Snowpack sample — Snodgrass Mountain, Crested Butte, Colorado (2/4/25, 12:06 PM MST)
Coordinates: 38.923, -106.968
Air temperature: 35 °F
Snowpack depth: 80 cm
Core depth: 20 cm
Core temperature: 33.8 °F
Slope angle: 14°, slope face: 78°
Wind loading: low
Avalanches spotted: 0
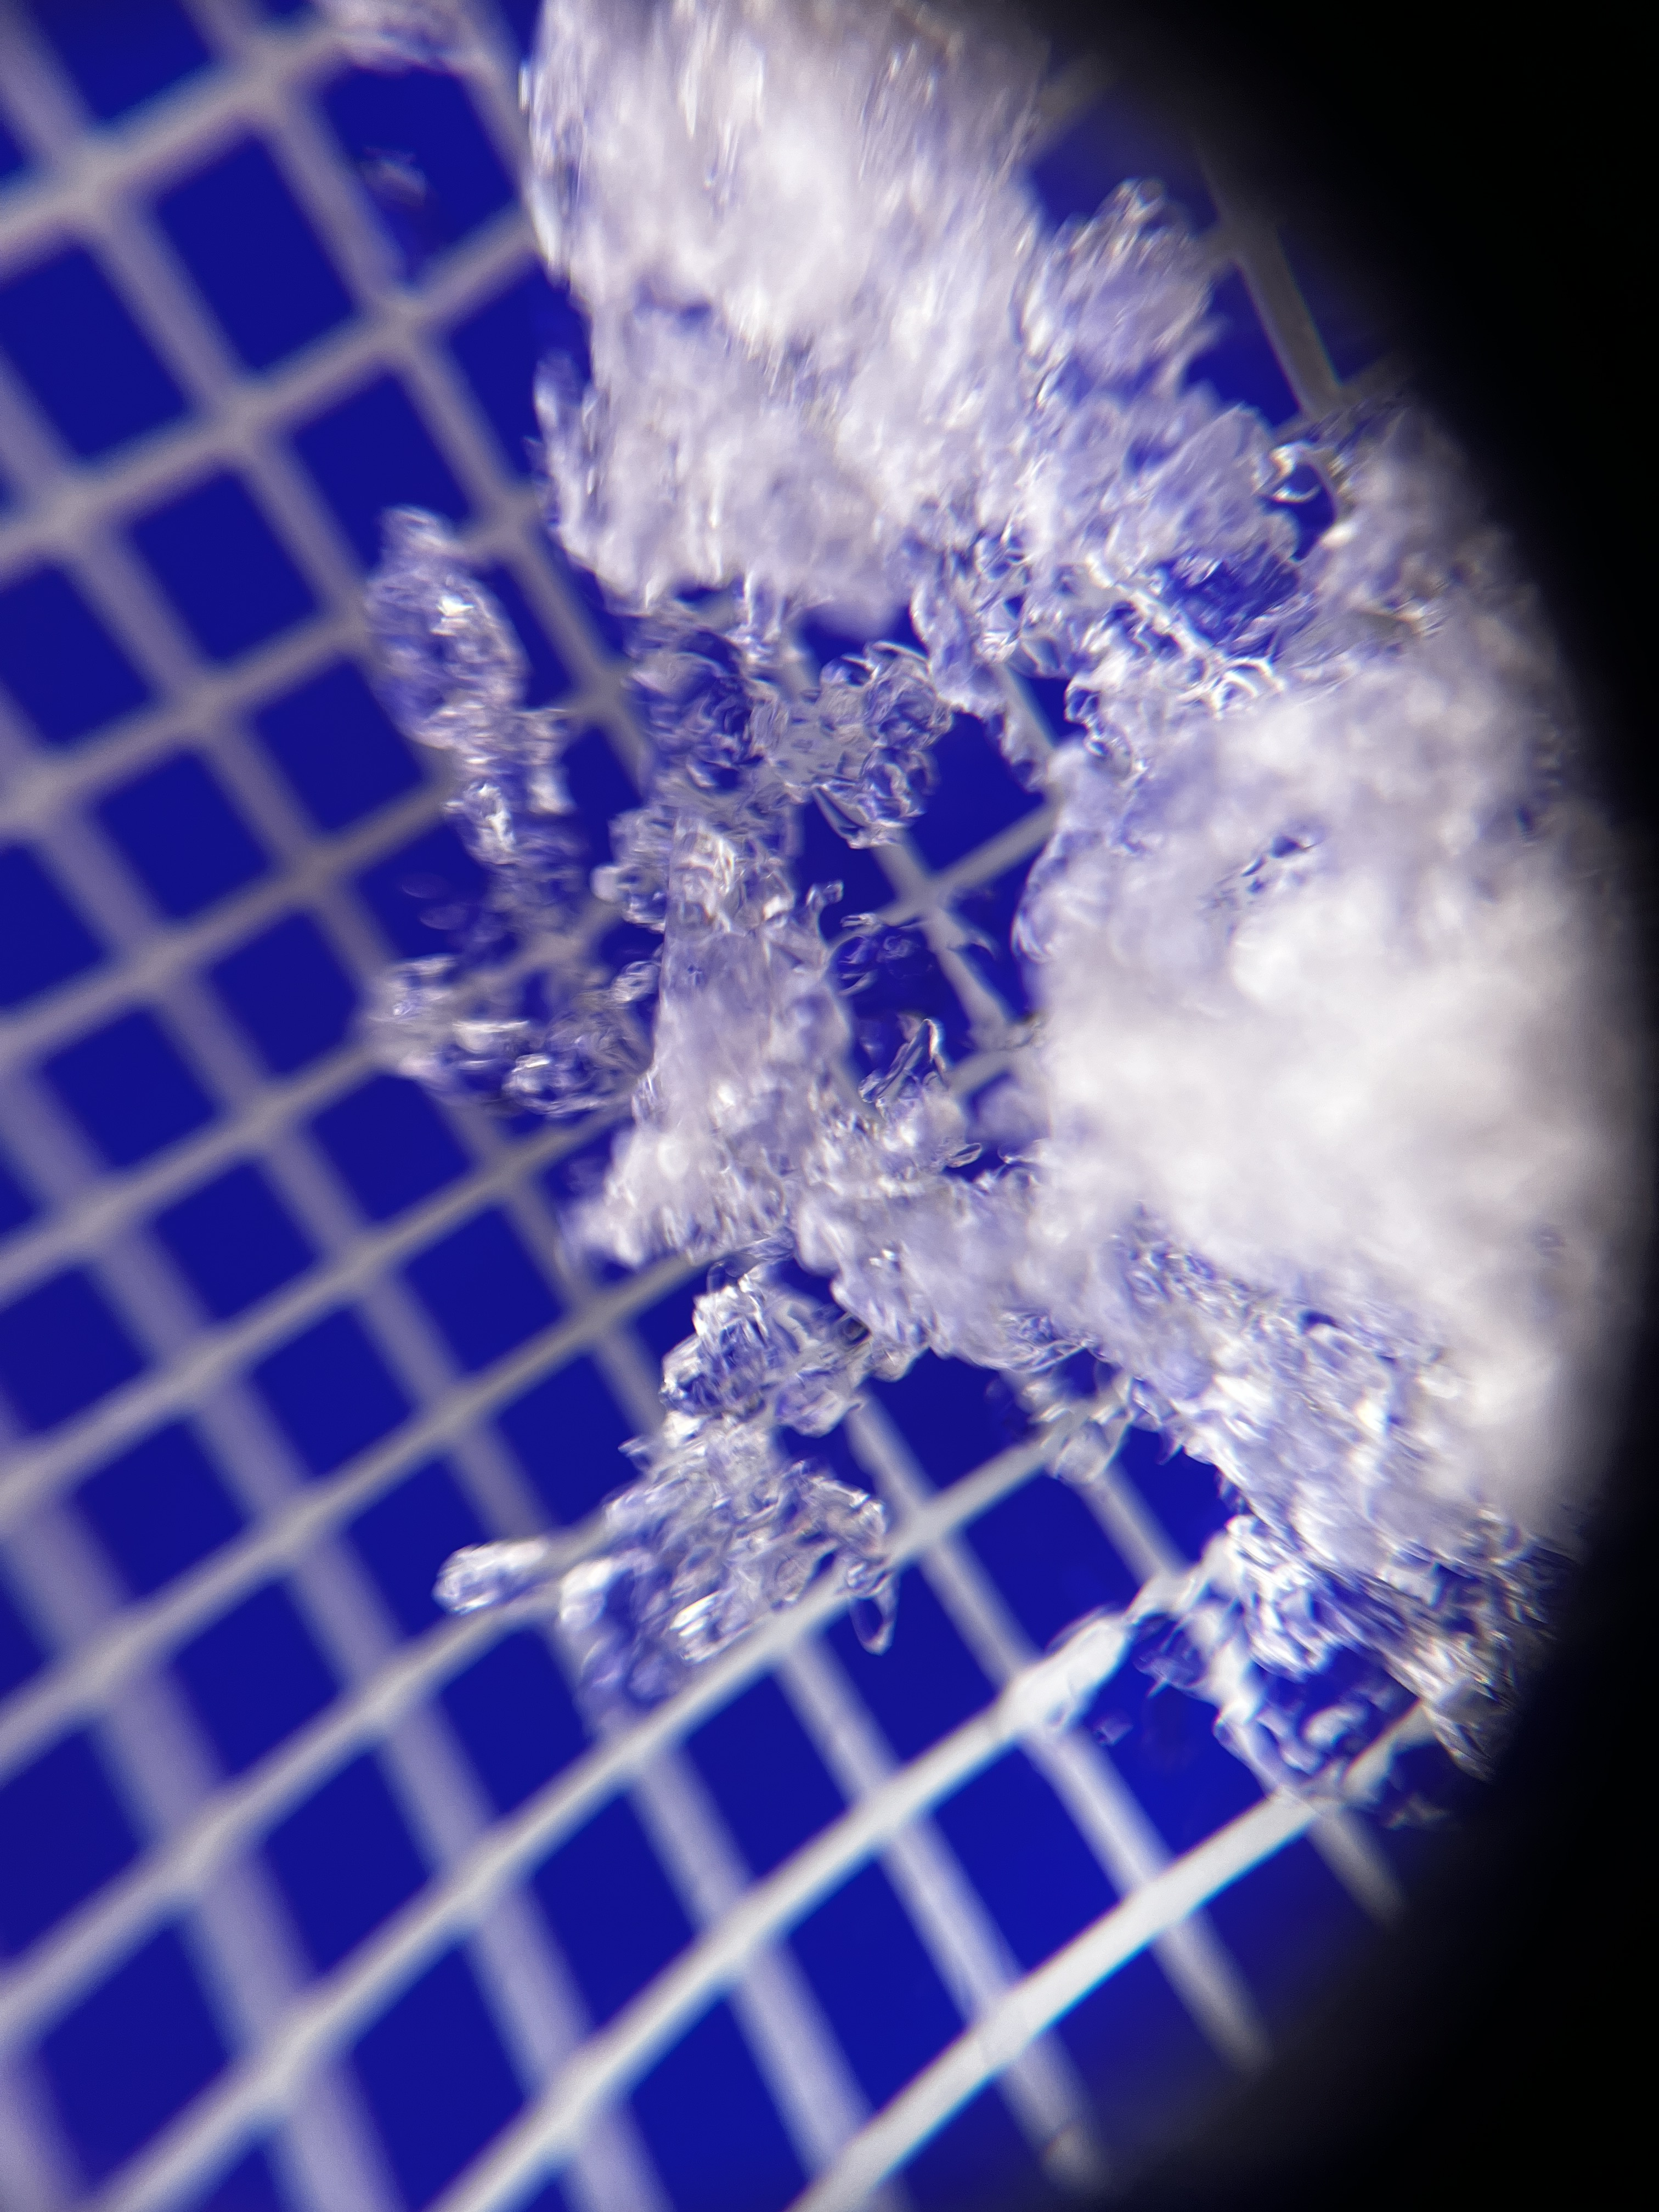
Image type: magnified_profile
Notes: No avalanches nearby, unusually warm weather for the last month reported by residents, Collected 25 yards from treeline